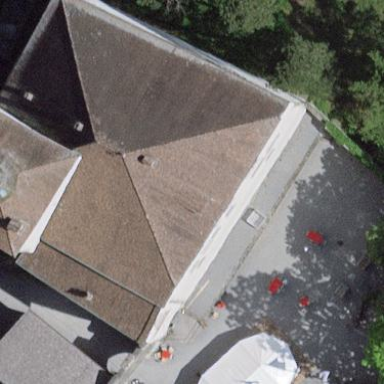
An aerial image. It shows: Building with pyramidal roof.